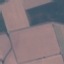
Land use / land cover: AnnualCrop